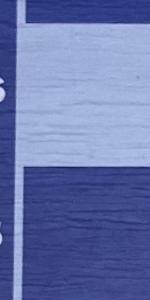
Label: Empty